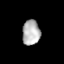
Tissue: lung
Cell type: Epithelial cells
Senescence score: 0.2324
Nuclear area (px): 433
Mean DAPI intensity: 180.383